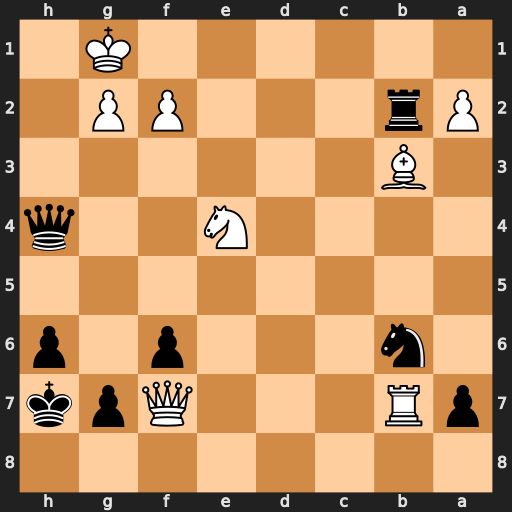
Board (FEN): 8/pR3Qpk/1n3p1p/8/4N2q/1B6/Pr3PP1/6K1
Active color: b
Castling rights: -
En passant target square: -
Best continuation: Rb1+ Bd1 Rxd1#